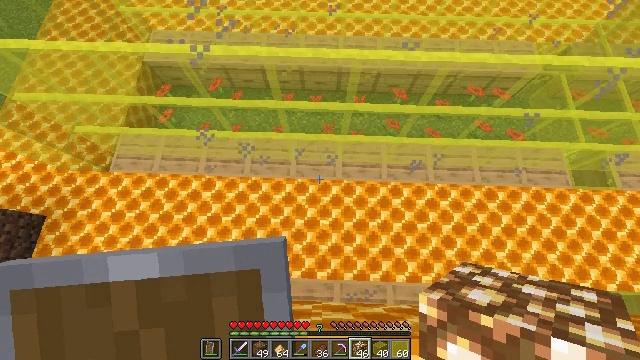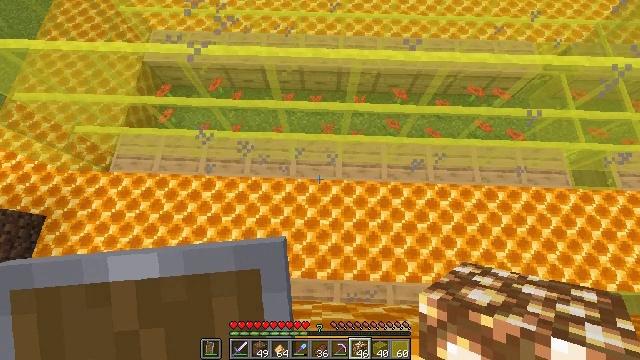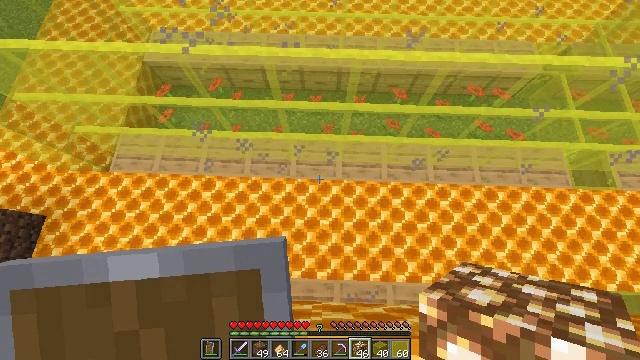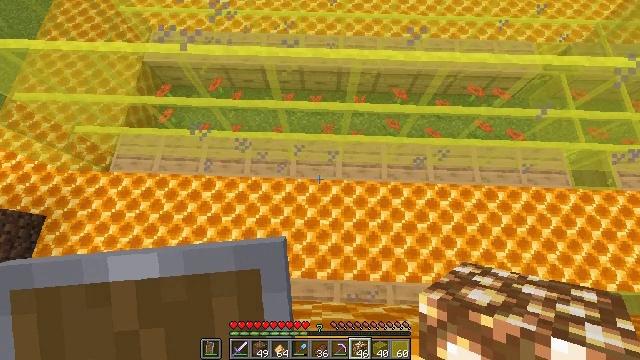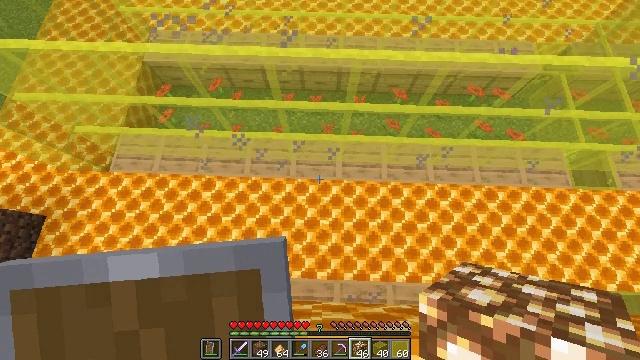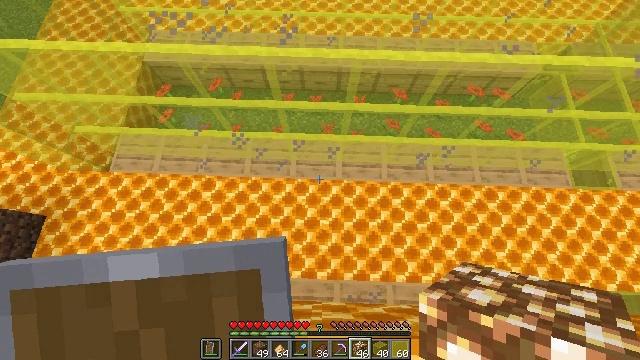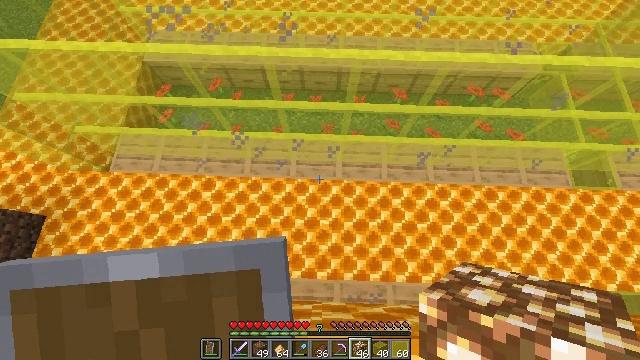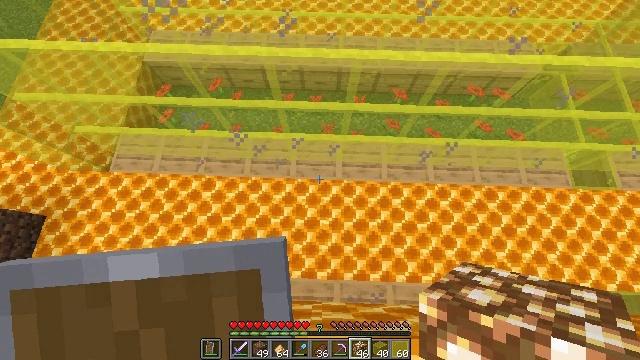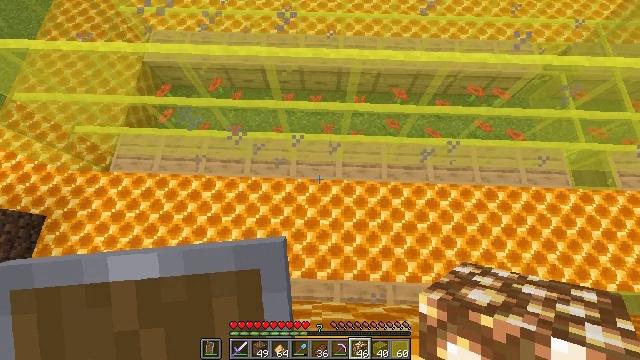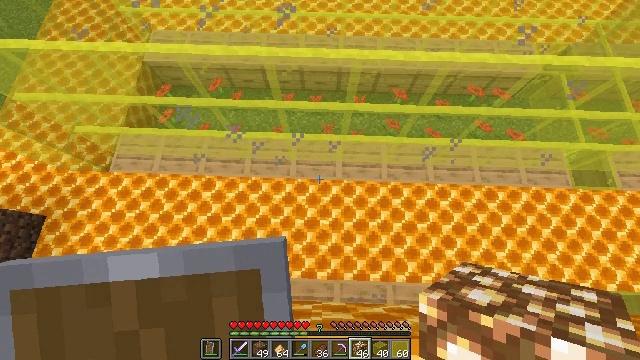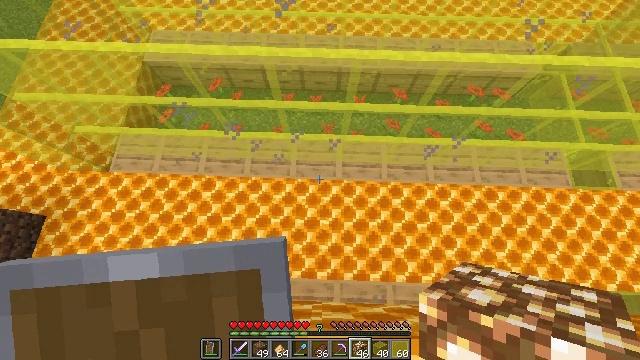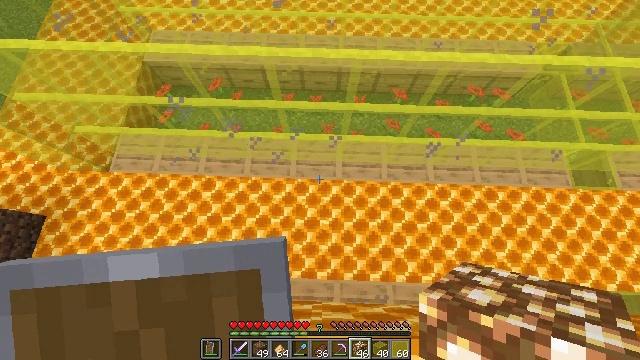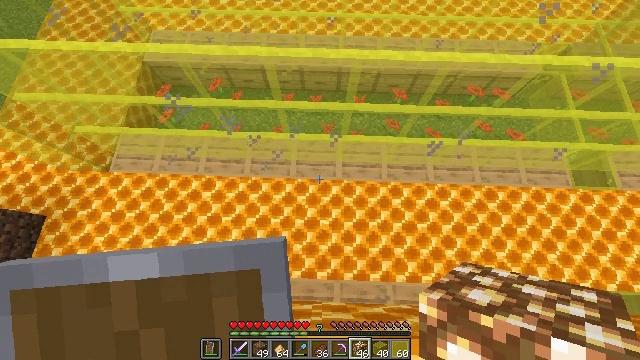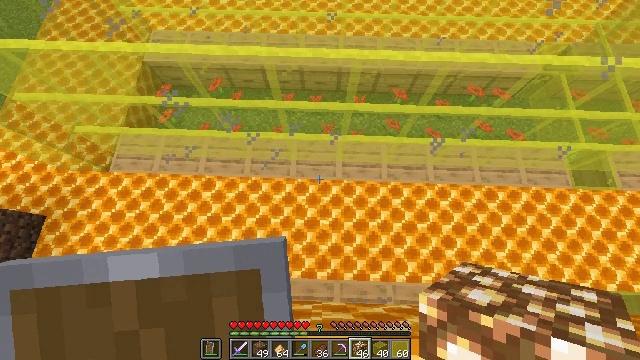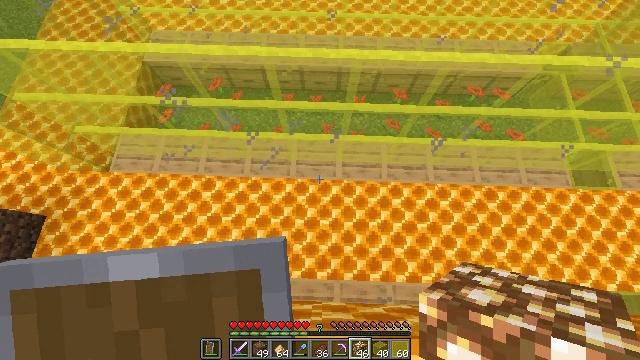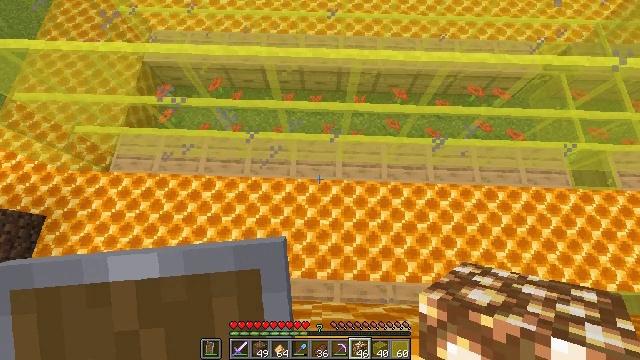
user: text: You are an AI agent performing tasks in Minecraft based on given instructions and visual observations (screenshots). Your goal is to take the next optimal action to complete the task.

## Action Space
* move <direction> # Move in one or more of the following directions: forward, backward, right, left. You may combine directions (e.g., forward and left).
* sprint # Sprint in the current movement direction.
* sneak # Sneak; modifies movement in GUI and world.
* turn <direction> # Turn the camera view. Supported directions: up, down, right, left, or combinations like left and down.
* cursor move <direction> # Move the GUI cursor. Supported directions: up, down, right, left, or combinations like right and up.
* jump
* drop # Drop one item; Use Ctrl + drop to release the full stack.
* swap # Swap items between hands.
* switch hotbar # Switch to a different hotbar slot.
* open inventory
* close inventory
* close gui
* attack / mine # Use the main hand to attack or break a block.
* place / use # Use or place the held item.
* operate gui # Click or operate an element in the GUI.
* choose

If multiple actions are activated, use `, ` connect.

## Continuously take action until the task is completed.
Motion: motion action
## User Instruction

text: Break the honeycomb block to collect materials.
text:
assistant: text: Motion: sneak
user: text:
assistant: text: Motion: sneak
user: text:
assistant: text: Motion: sneak
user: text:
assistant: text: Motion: sneak
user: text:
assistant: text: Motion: sneak
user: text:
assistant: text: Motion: sneak
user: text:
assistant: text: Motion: sneak
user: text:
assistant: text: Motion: sneak
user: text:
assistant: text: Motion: sneak
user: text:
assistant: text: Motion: sneak
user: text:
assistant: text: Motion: sneak
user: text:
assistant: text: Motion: sneak
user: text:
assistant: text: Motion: sneak
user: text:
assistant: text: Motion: sneak
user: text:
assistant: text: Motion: sneak
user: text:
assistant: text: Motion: sneak
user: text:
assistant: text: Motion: sneak
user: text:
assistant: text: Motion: sneak
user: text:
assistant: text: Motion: sneak
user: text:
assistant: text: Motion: sneak
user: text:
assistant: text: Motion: sneak
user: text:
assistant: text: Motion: sneak
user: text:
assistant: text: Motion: sneak
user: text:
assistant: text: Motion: sneak
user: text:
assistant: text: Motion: sneak
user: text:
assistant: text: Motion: sneak
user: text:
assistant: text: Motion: sneak
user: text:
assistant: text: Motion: sneak
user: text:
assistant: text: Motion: sneak
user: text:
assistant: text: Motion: sneak